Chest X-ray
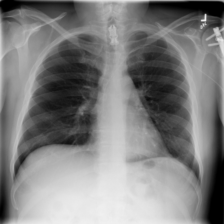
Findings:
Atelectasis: negative
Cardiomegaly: negative
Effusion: negative
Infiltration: negative
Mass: negative
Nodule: negative
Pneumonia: negative
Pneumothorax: negative
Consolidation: negative
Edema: negative
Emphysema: negative
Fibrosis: negative
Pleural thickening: negative
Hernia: negative